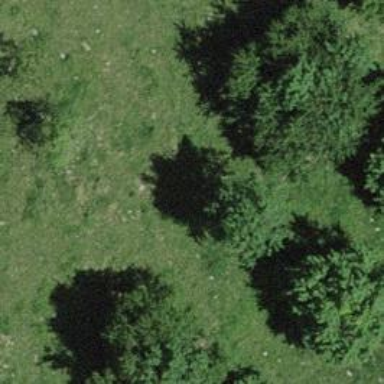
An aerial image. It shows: Agricultural area with deciduous broadleaved trees.